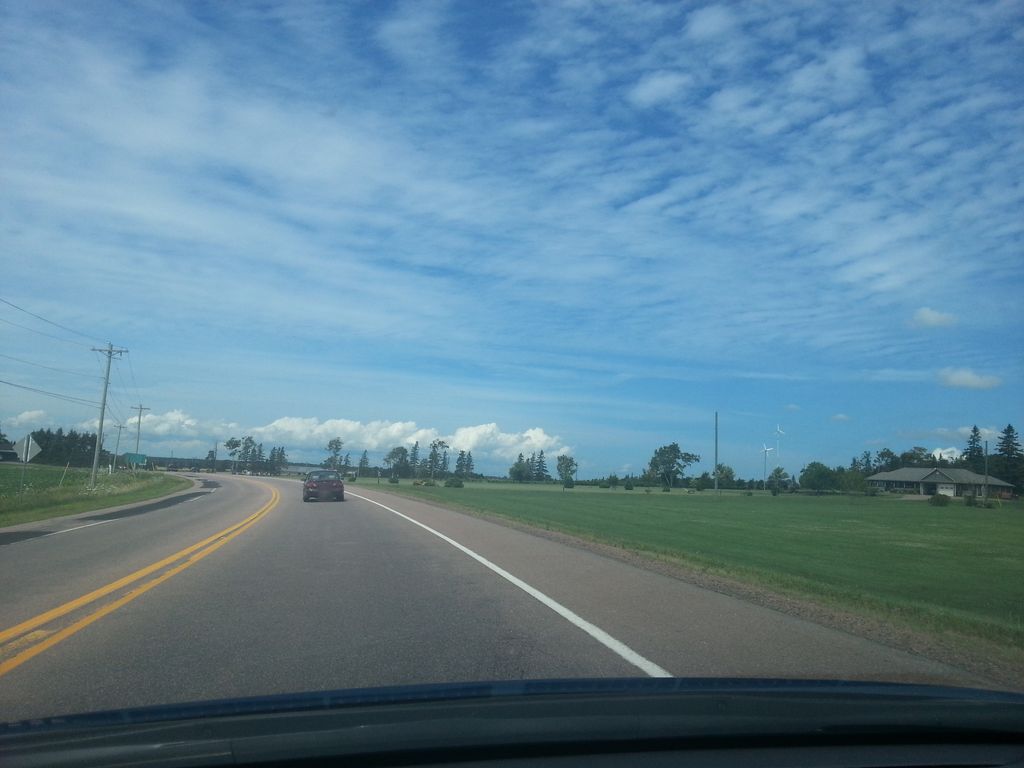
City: charlottetown